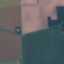
Land use / land cover: AnnualCrop